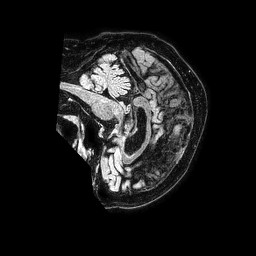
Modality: FLAIR
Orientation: sagittal
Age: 62
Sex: male
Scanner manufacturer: philips
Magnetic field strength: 1.5 T
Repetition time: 4.8 s
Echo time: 0.3 s